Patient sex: F
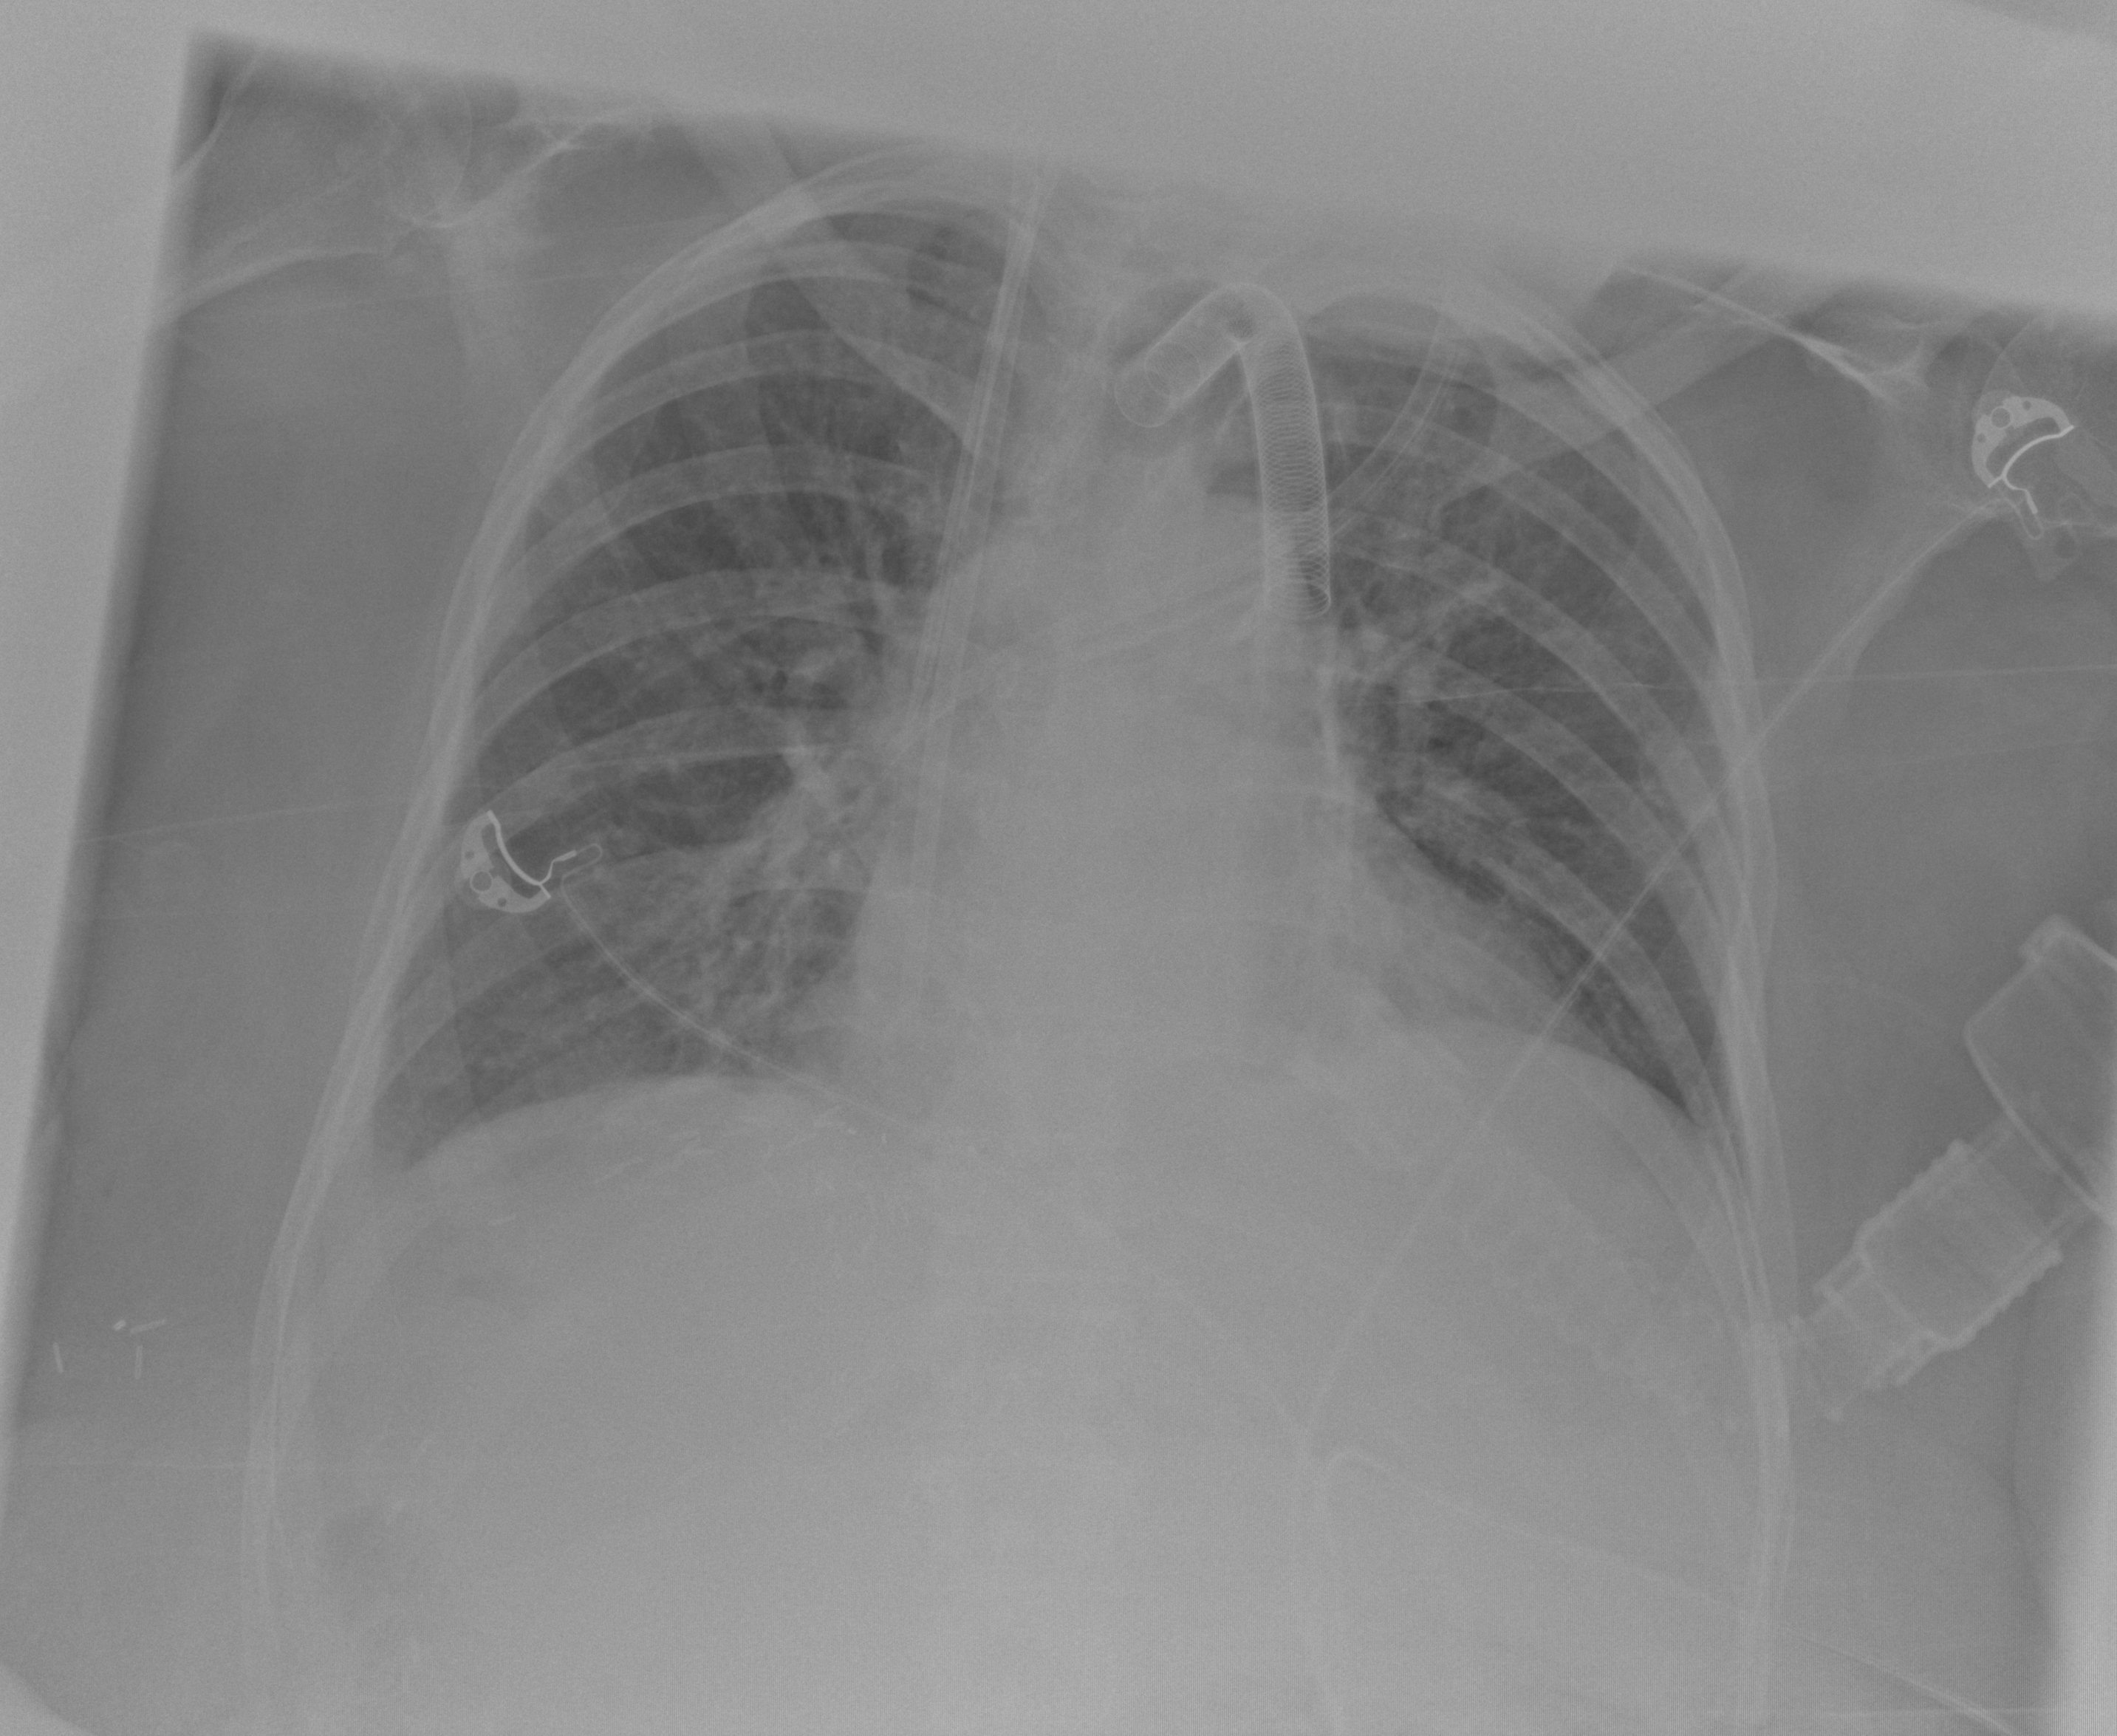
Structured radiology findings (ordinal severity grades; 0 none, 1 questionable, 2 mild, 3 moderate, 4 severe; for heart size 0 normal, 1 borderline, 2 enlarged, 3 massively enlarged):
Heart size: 2
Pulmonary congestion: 2
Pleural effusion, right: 2
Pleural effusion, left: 1
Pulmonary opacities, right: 0
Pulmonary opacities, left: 0
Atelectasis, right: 2
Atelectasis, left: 0